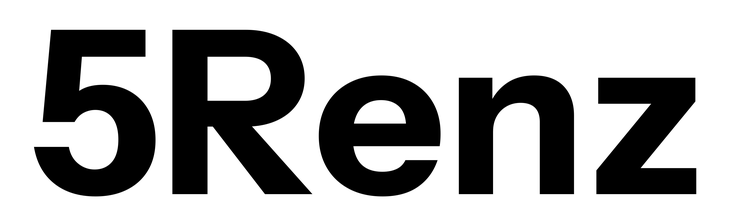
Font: InstrumentSans_Bold